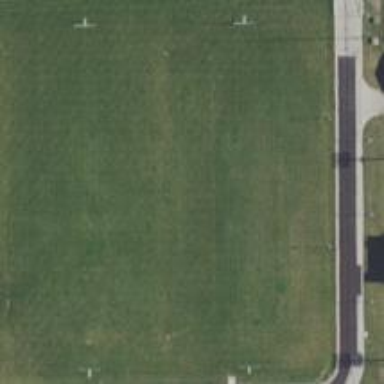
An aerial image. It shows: Grass pitch for leisure activities.